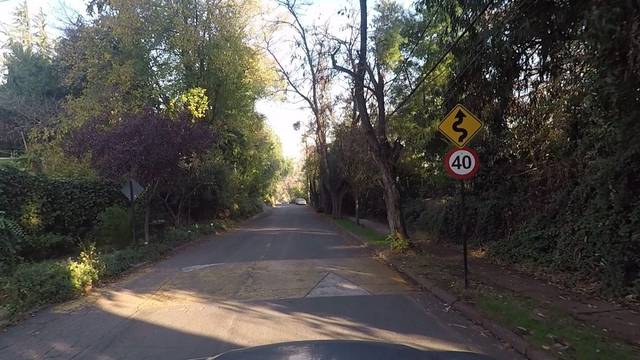
Region: Chile
Coordinates: -33.438, -70.521